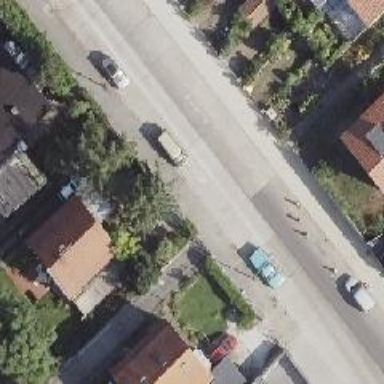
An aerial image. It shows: Residential road with asphalt surface.